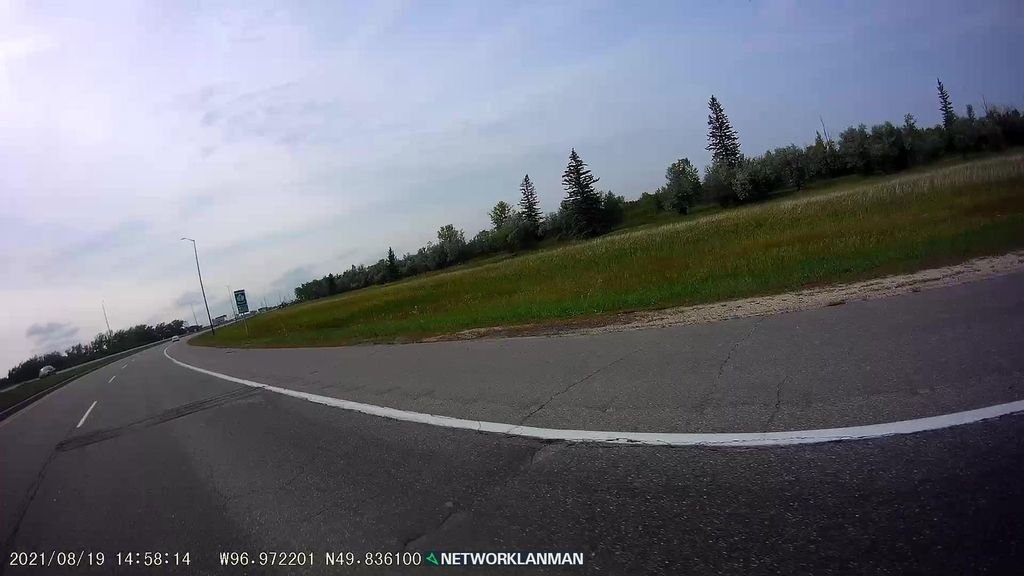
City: winnipeg